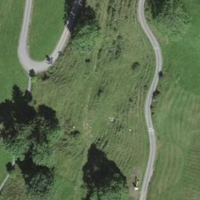
EUNIS habitat code: 24
Species observed at this site:
Ilex aquifolium